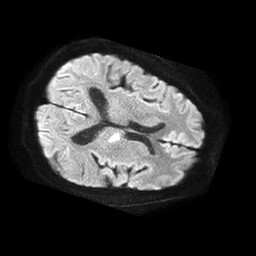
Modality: TRACE
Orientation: axial
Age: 57
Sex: male
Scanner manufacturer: philips
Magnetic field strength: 1.5 T
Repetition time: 4.6 s
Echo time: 0.08517 s